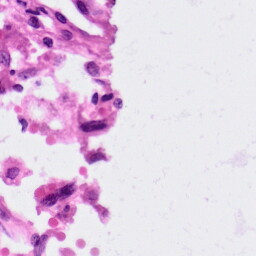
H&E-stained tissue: Lung